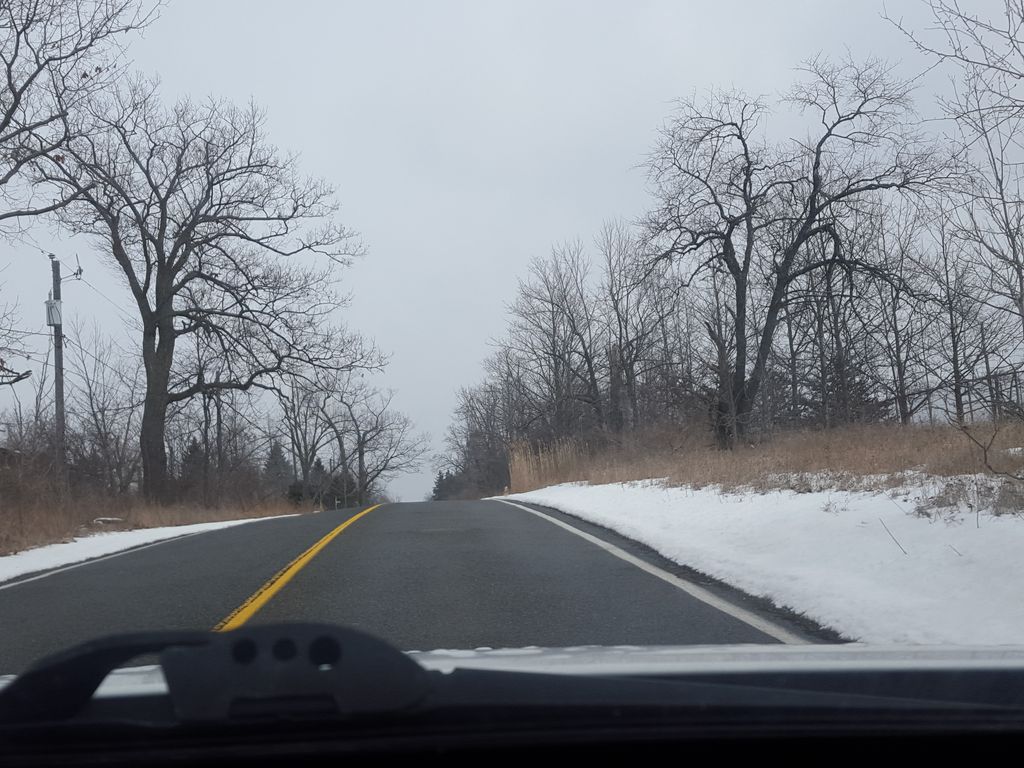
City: toronto